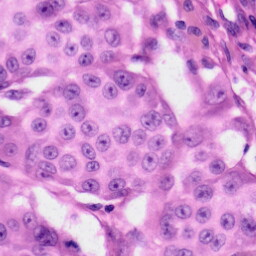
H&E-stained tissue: Skin